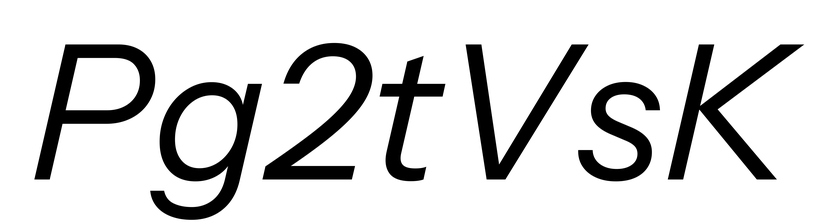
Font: InstrumentSans-Italic_Italic